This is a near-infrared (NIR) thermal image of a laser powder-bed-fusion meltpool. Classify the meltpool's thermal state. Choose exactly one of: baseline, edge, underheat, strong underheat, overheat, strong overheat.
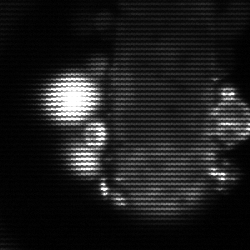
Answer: strong underheat